Question: I'm playing around trying to draw a simple folder icon with CSS, and this is where I'm at:
'''
/* CSS */
.container {
border: solid 1px #000;
width: 100px;
height: 100px;
padding: 5px;
text-align: center;
}
.folder_tab, .folder {
margin: 0 auto;
background-color: #708090;
}
.folder_tab {
width: 25px;
height: 5px;
margin-right: 50%;
border-radius: 5px 15px 0 0;
}
.folder {
width: 50px;
height: 35px;
border-radius: 0 5px 5px 5px;
box-shadow: 1px 1px 0 1px #CCCCCC;
}
<!-- HTML -->
<div class="container">
<div class="folder_tab"></div>
<div class="folder"></div>
text
</div>
'''
Result:
Is there a simpler, or more elegant way to do this?
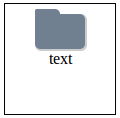
Answer: This is my solution, if you want to use CSS3.
'''
<div class="folder"></div>
'''
'''
.folder {
width: 150px;
height: 105px;
margin: 0 auto;
margin-top: 50px;
position: relative;
background-color: #708090;
border-radius: 0 6px 6px 6px;
box-shadow: 4px 4px 7px rgba(0, 0, 0, 0.59);
}
.folder:before {
content: '';
width: 50%;
height: 12px;
border-radius: 0 20px 0 0;
background-color: #708090;
position: absolute;
top: -12px;
left: 0px;
}
'''
<URL>